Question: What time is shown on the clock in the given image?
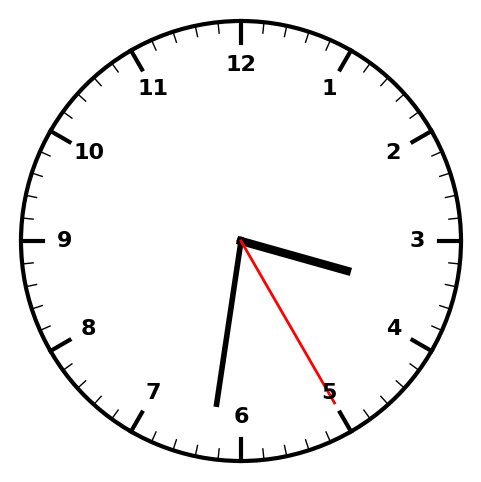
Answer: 03:31:25